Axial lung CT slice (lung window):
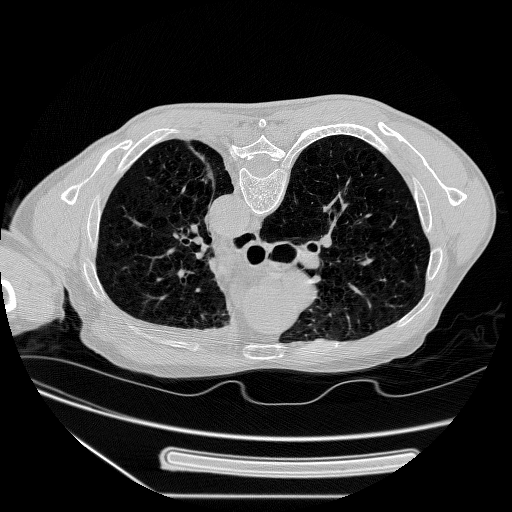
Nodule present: no